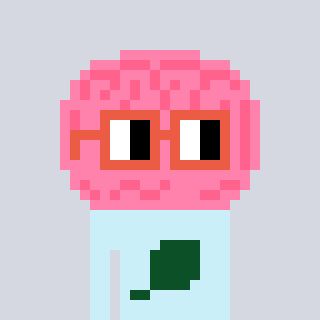
a pixel art character with square orange glasses, a brain-shaped head and a cold-colored body on a cool background